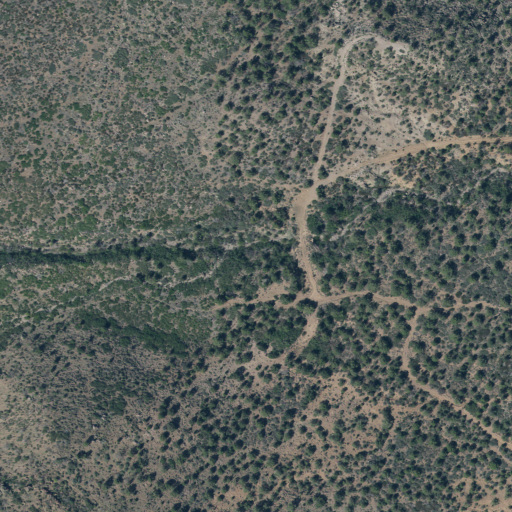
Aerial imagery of valley in Utah named Pass Canyon containing evergreen forest, shrub, woody wetlands, and herbaceous wetlands